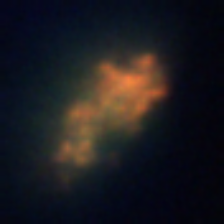
Taxon: Unknown_detritus
Group: Unknown